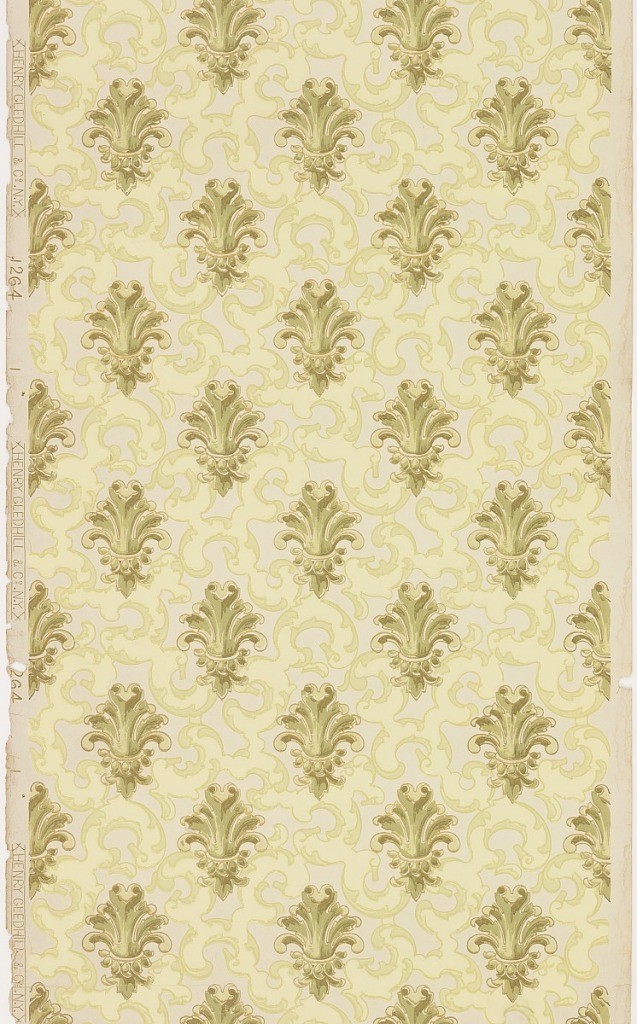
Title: Sidewall
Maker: Henry Gledhill & Co., 1889 – 1900
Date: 1905–1915
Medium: Machine-printed paper, liquid mica
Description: Foliate motifs resembling fleur de lis forming diagonal rows, printed over secondary pattern of interlocked C scrolls or tracery. Printed in shades of green and metallic gold on pale green ground.